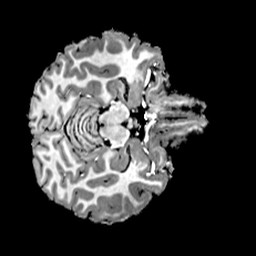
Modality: T1w
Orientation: axial
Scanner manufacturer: siemens
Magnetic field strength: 7 T